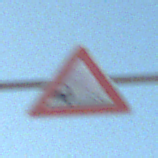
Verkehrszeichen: SplittSchotter
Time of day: SunriseSunset
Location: Outdoor (Beach)
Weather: Clear
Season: NotSpecified
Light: Natural